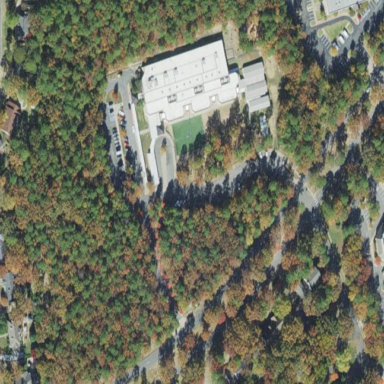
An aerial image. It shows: School.